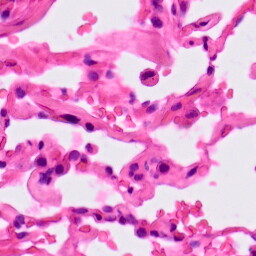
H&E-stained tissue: Lung